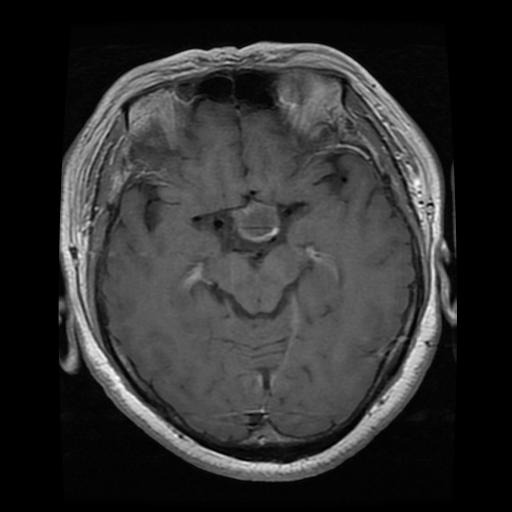
Label: pituitary